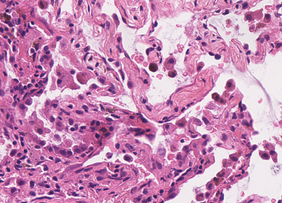
Tumor epithelial tissue: no
Tumor-associated stroma tissue: no
Normal tissue: yes